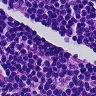
Metastatic tissue present: no